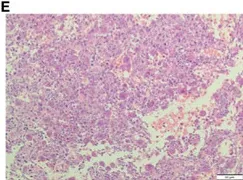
(D) Stromal overgrowth, tumor giant cells and many abnormal mitosis are noted (HEx100).
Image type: pathology (h&e)